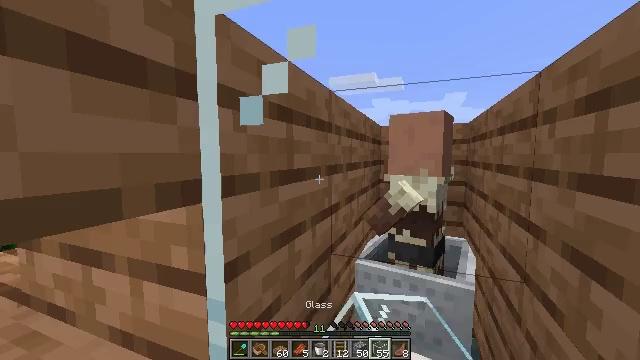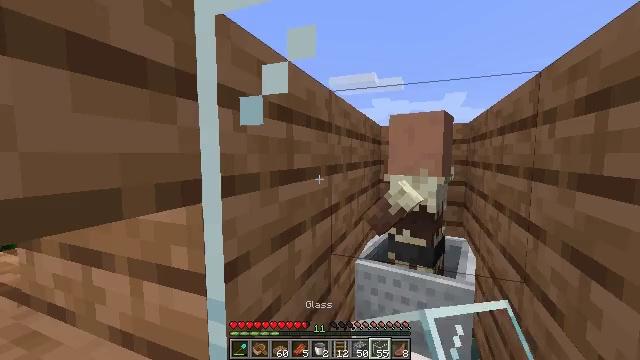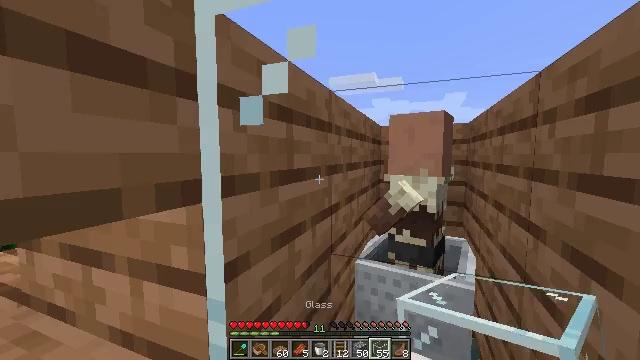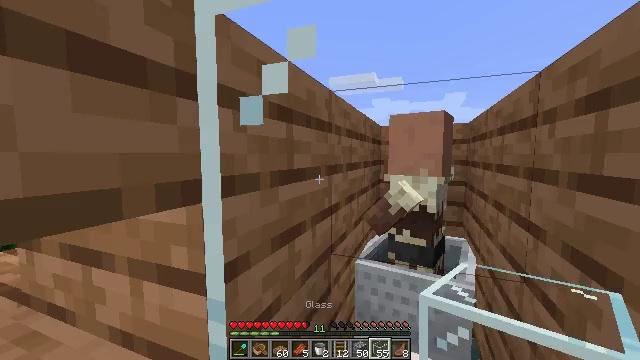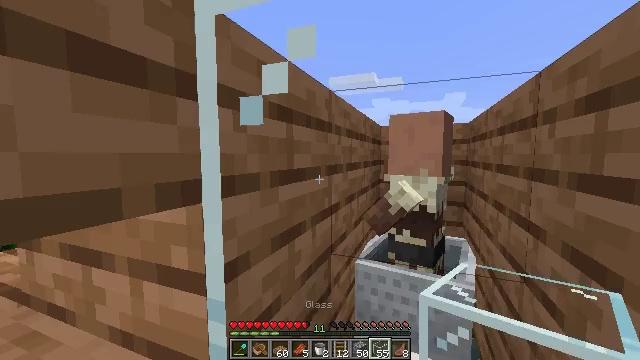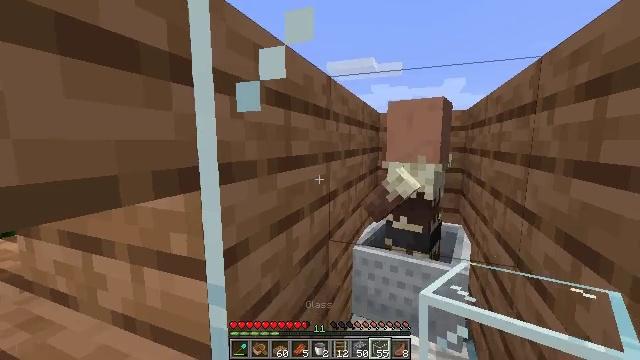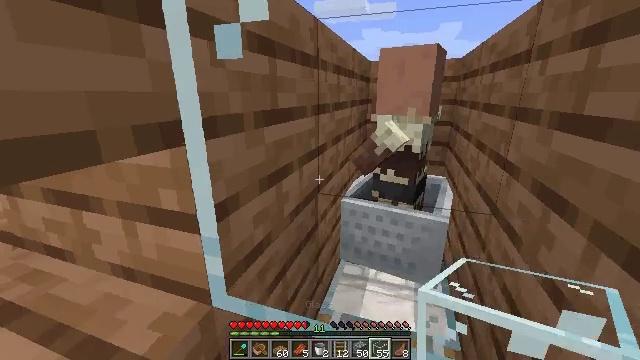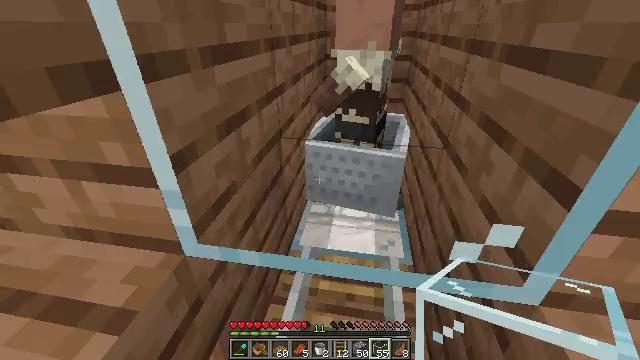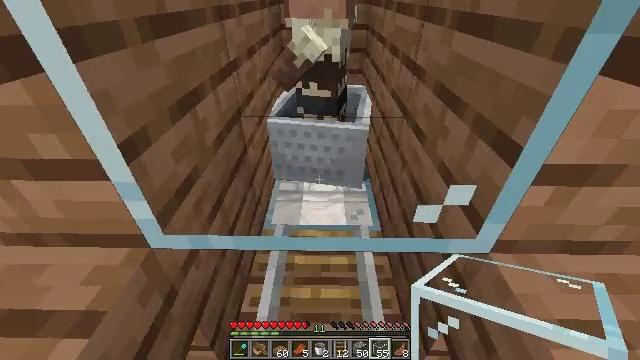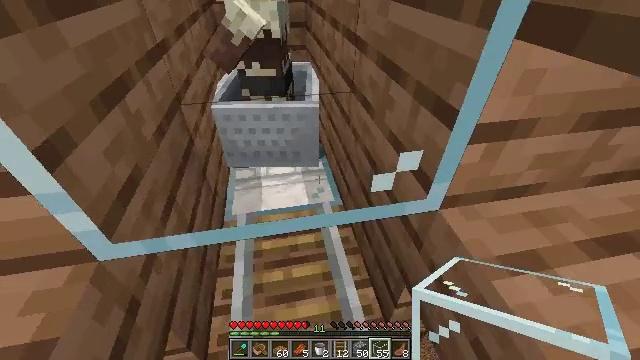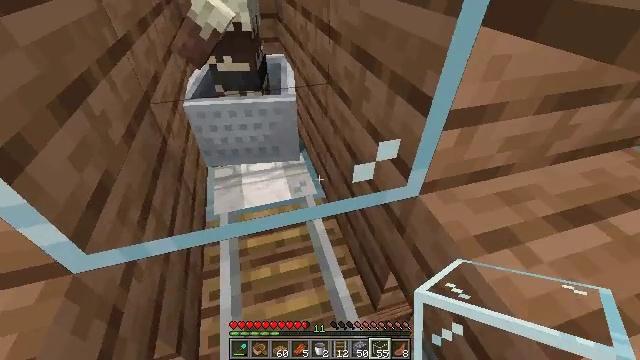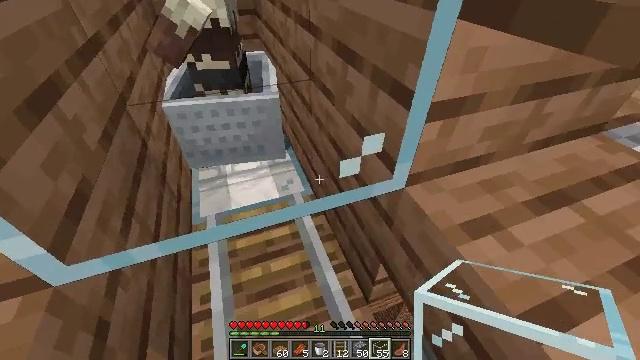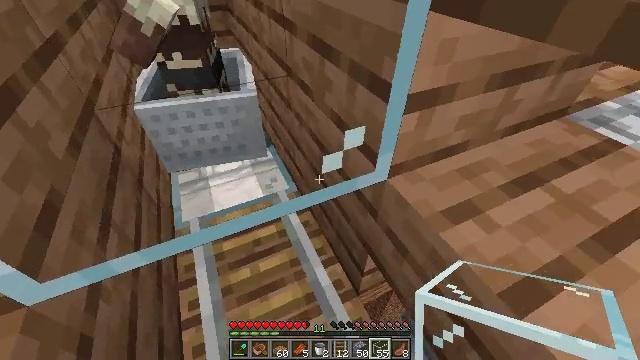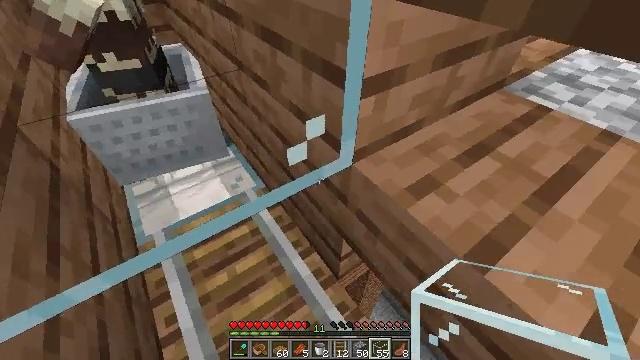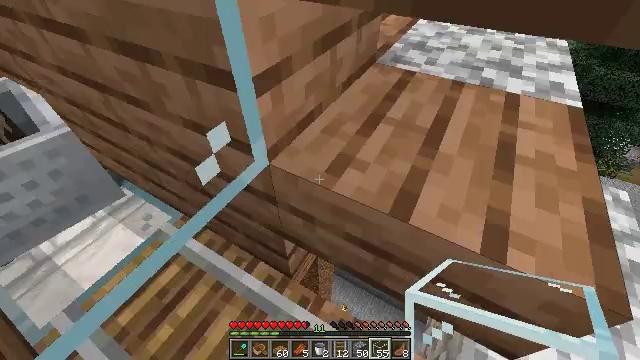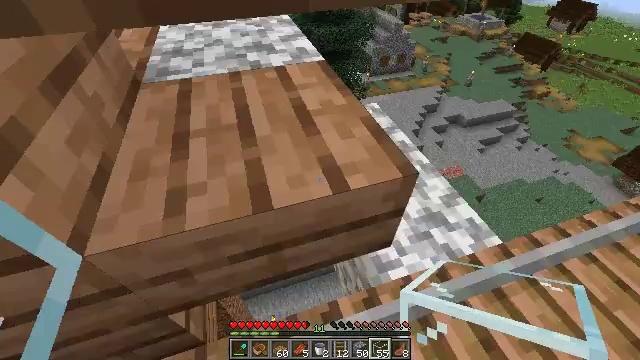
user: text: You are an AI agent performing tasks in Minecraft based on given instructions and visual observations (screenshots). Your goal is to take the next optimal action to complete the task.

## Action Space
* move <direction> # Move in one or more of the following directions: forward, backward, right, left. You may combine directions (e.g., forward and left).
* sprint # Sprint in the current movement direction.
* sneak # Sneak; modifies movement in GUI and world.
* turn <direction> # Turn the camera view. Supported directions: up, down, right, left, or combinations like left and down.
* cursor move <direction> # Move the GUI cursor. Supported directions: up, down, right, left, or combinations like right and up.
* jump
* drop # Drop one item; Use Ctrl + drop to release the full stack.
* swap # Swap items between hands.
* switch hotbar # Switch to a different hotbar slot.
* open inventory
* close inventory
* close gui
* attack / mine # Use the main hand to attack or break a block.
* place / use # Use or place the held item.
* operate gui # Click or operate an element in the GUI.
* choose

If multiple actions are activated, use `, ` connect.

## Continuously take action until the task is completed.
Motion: motion action
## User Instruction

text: Break the glass block.
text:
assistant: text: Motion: no_op
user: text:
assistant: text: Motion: no_op
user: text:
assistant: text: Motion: no_op
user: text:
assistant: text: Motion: no_op
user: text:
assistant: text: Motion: turn down
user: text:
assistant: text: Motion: turn right and down
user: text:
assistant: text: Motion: turn right and down
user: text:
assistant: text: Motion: turn right and down
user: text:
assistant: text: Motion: turn right and down
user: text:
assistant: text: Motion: turn right and down
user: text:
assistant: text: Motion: turn right
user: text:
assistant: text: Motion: turn right
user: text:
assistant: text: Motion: turn right and down
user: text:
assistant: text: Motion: turn right
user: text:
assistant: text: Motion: turn right
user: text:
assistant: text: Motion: turn right
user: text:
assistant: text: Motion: turn right
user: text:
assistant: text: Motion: turn right and up
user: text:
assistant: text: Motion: turn right and up
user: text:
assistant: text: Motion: turn right
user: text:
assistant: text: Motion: turn right and up
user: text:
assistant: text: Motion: no_op
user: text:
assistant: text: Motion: no_op
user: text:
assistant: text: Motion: turn left
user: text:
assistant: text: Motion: turn left
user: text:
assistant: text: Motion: turn left
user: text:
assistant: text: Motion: no_op
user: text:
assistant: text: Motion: no_op
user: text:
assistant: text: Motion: no_op
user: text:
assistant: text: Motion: no_op